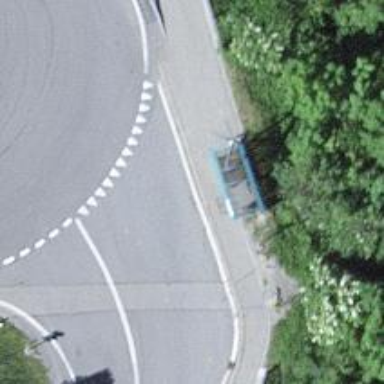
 serving as platform for public transportation."